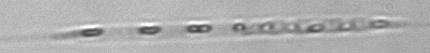
Label: Rhizosolenia